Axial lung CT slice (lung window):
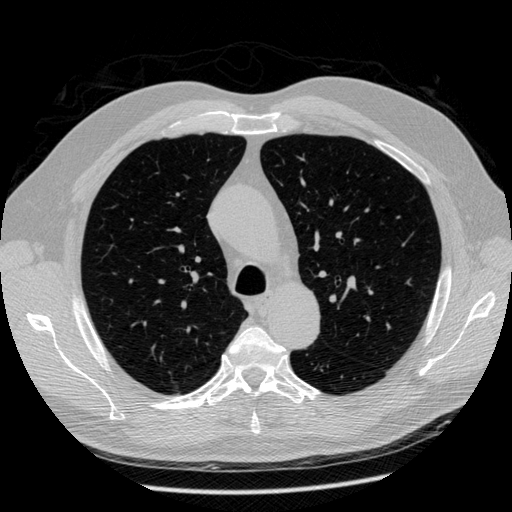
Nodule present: no